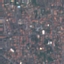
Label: Residential